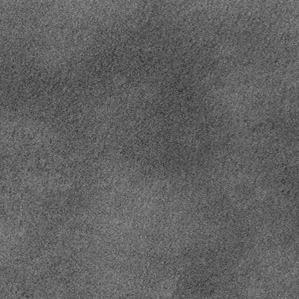
Label: frost